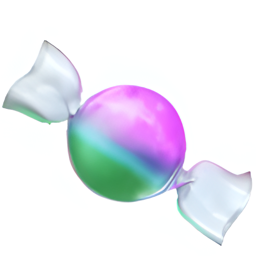
Name: candy
Emoji: 🍬
Group: Food & Drink
Sub-group: food-sweet